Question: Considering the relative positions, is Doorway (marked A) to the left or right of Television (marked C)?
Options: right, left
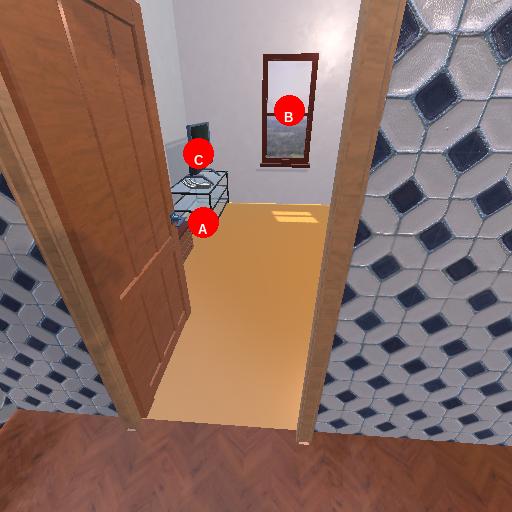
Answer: right